Interaction volume radius: 10 \u00c5
Interaction volume height: 15 \u00c5
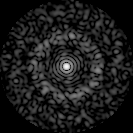
Disorder parameter: 0.8592